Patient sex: M
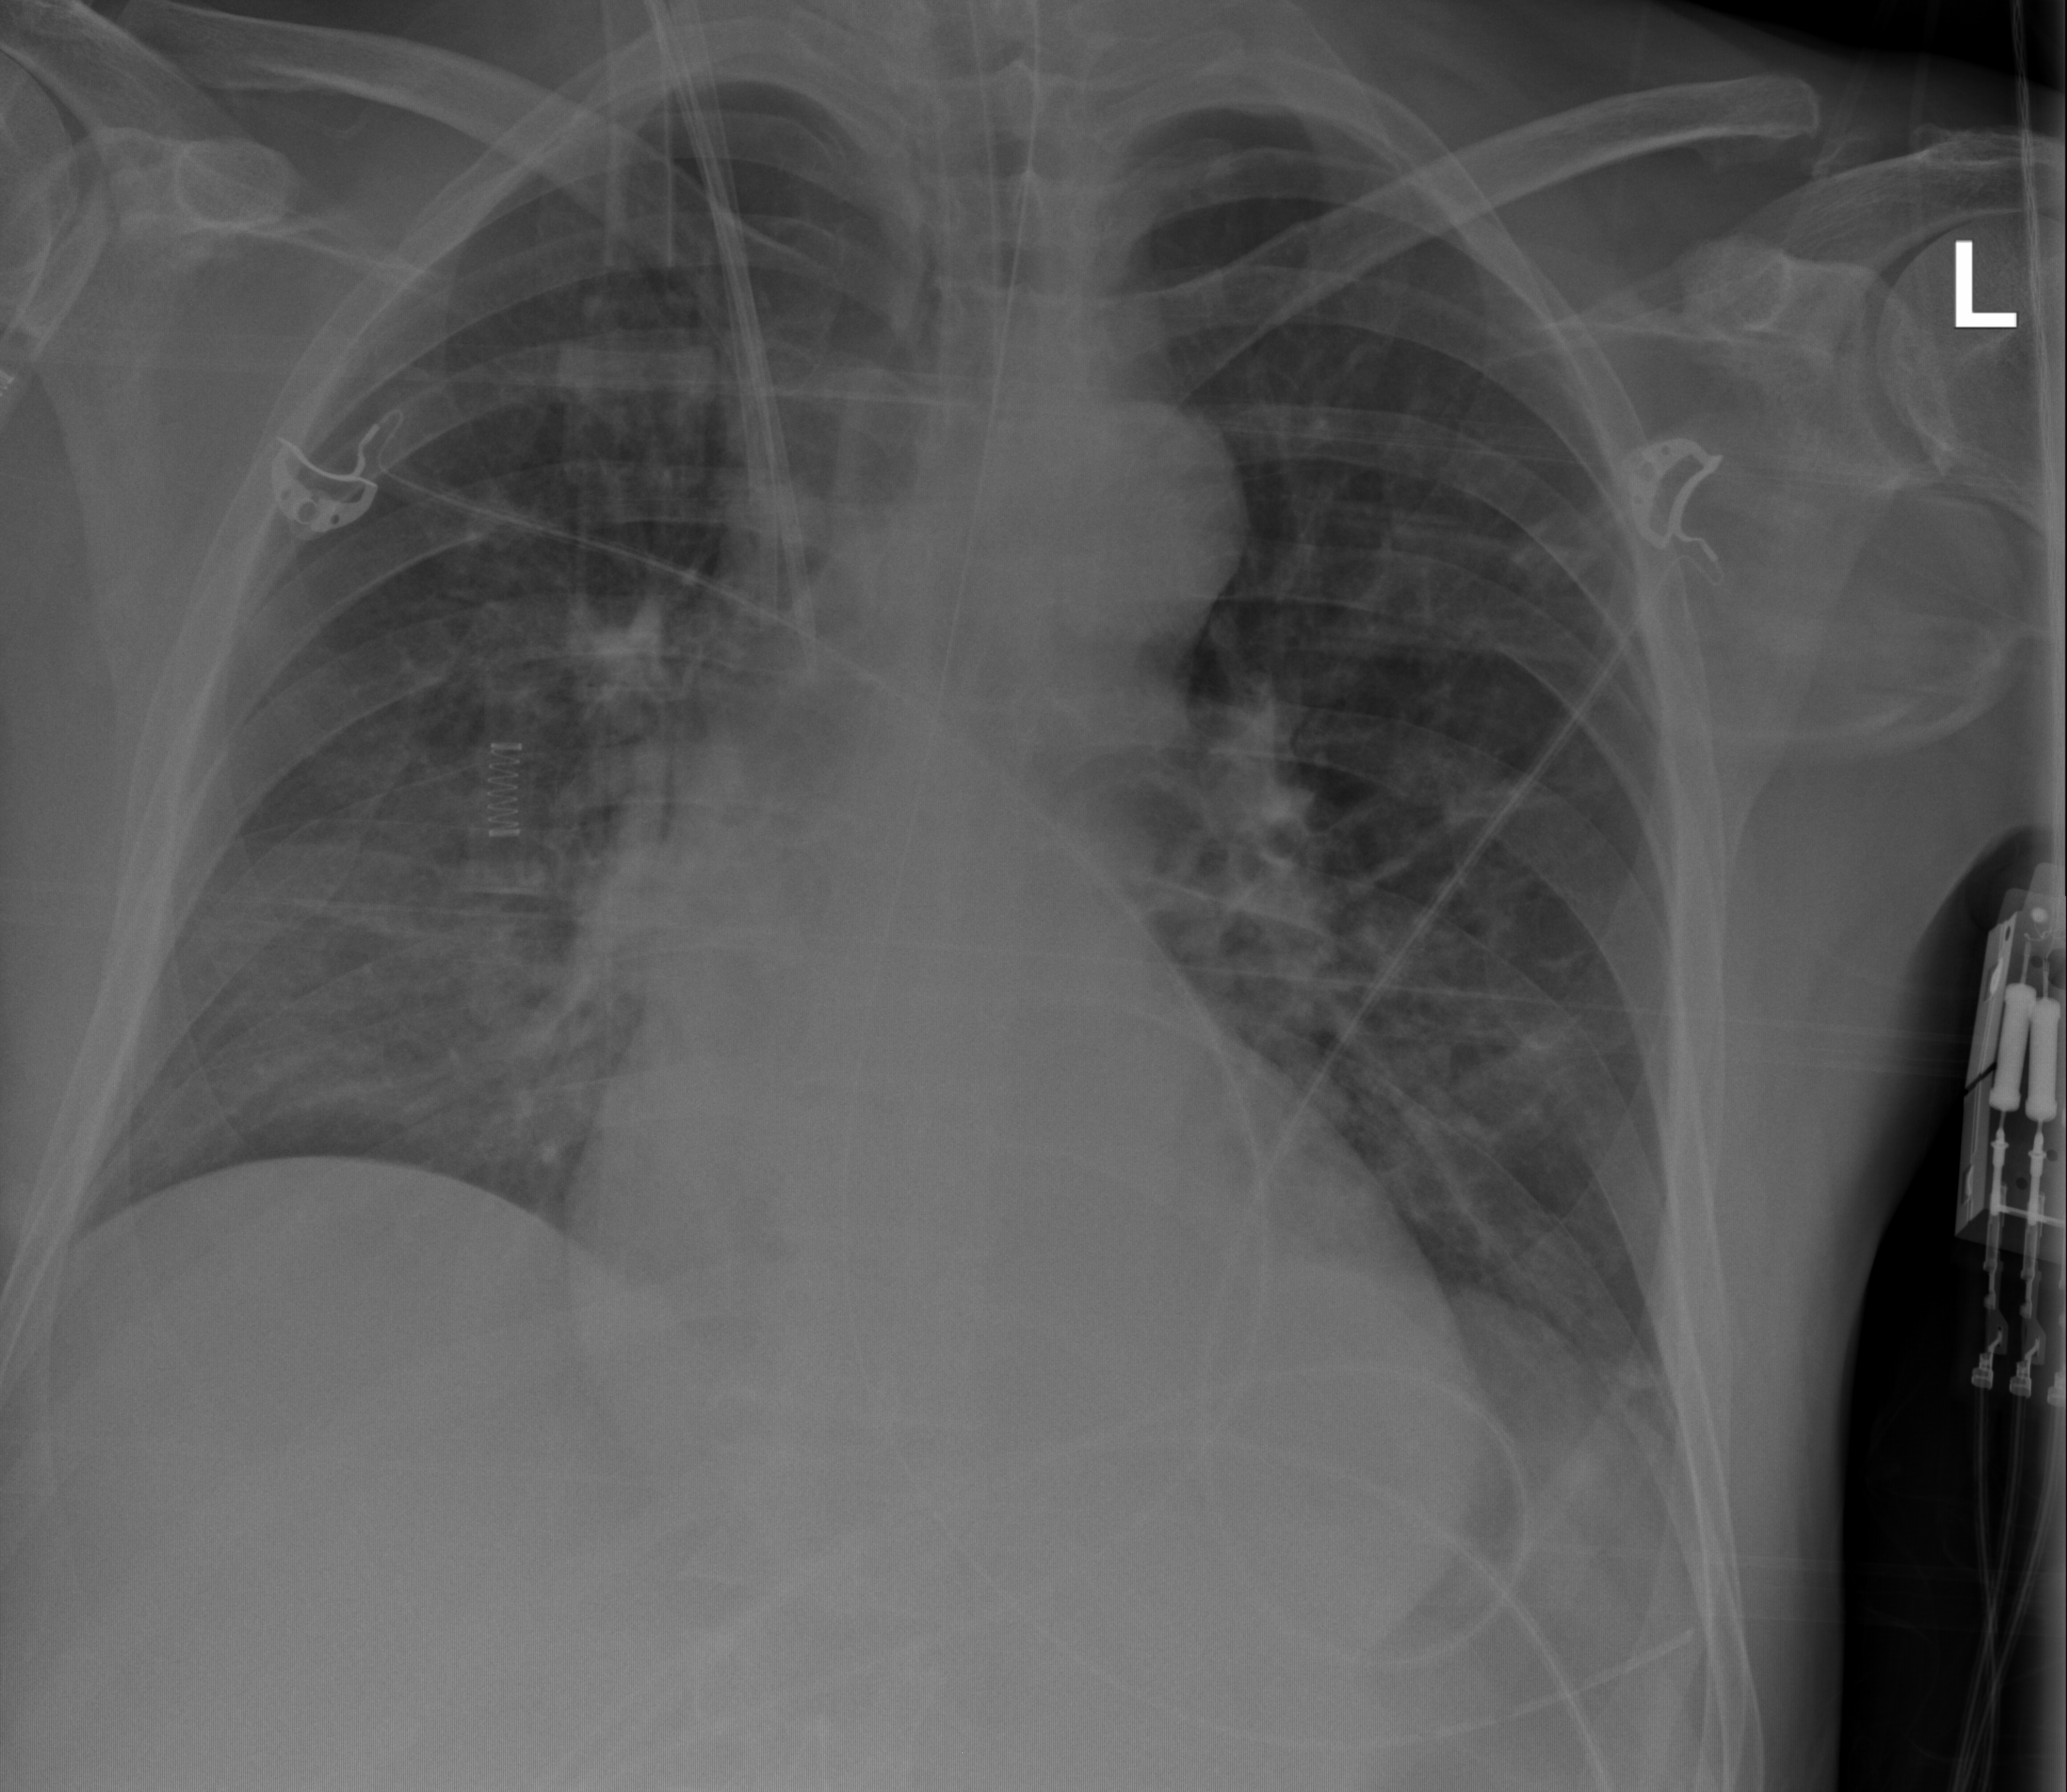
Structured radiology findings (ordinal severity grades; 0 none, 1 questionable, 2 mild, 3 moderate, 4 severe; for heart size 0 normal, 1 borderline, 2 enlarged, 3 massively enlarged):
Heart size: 0
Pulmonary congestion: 2
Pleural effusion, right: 0
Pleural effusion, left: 0
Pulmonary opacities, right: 2
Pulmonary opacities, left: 2
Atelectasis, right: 2
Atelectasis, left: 2